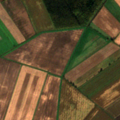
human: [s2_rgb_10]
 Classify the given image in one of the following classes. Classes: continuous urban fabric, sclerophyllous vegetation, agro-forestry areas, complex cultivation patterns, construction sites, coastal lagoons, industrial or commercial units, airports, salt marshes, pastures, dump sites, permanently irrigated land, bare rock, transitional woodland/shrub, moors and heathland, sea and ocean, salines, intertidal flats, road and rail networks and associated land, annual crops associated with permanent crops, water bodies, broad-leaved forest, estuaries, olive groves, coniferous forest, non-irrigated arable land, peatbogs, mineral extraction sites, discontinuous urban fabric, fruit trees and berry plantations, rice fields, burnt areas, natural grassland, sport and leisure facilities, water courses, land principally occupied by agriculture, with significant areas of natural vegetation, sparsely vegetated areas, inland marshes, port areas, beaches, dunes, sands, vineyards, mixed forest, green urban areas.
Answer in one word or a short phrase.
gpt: non-irrigated arable land, mixed forest